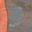
Label: 3